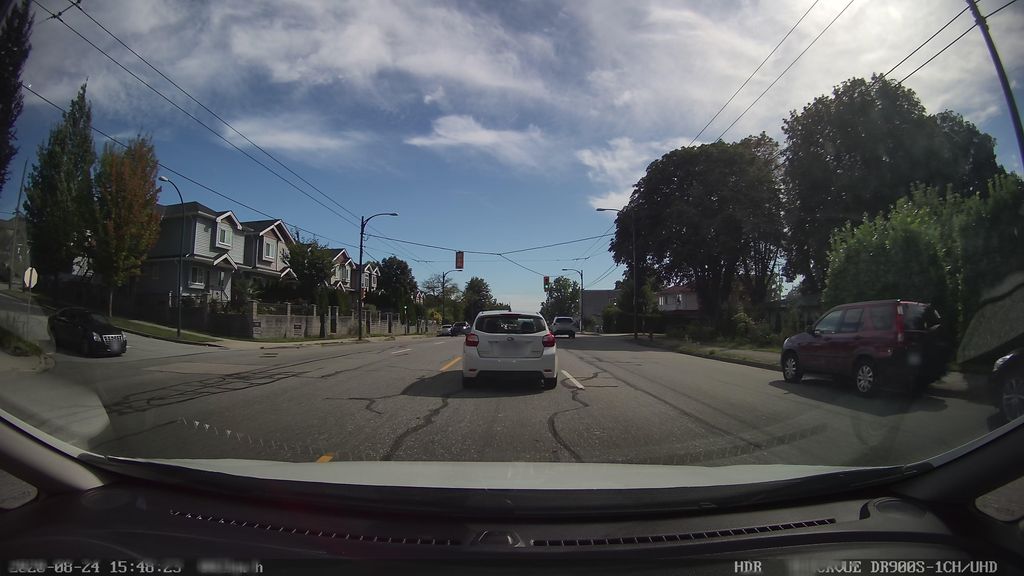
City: vancouver